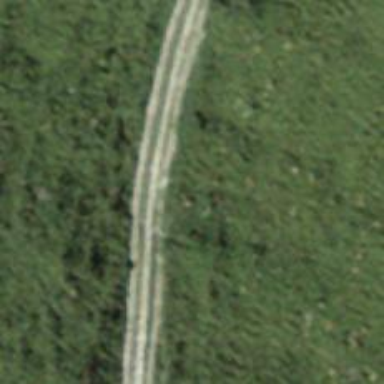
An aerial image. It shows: Track with grade 4 track type.